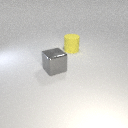
large yellow rubber cylinder behind large gray metal cube